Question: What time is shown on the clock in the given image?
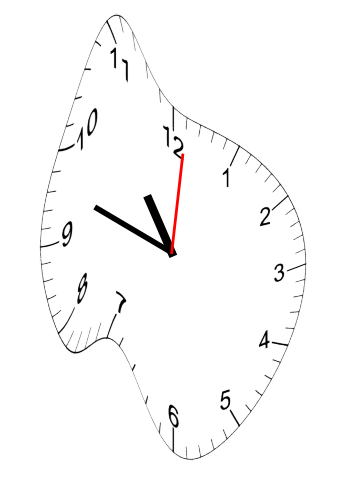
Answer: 10:48:01